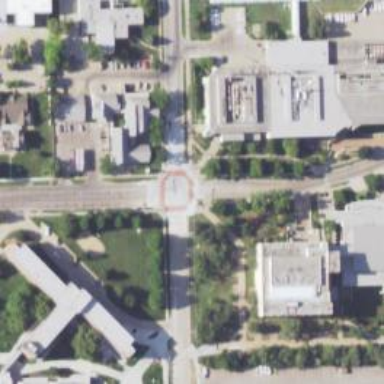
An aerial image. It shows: Crossing road.